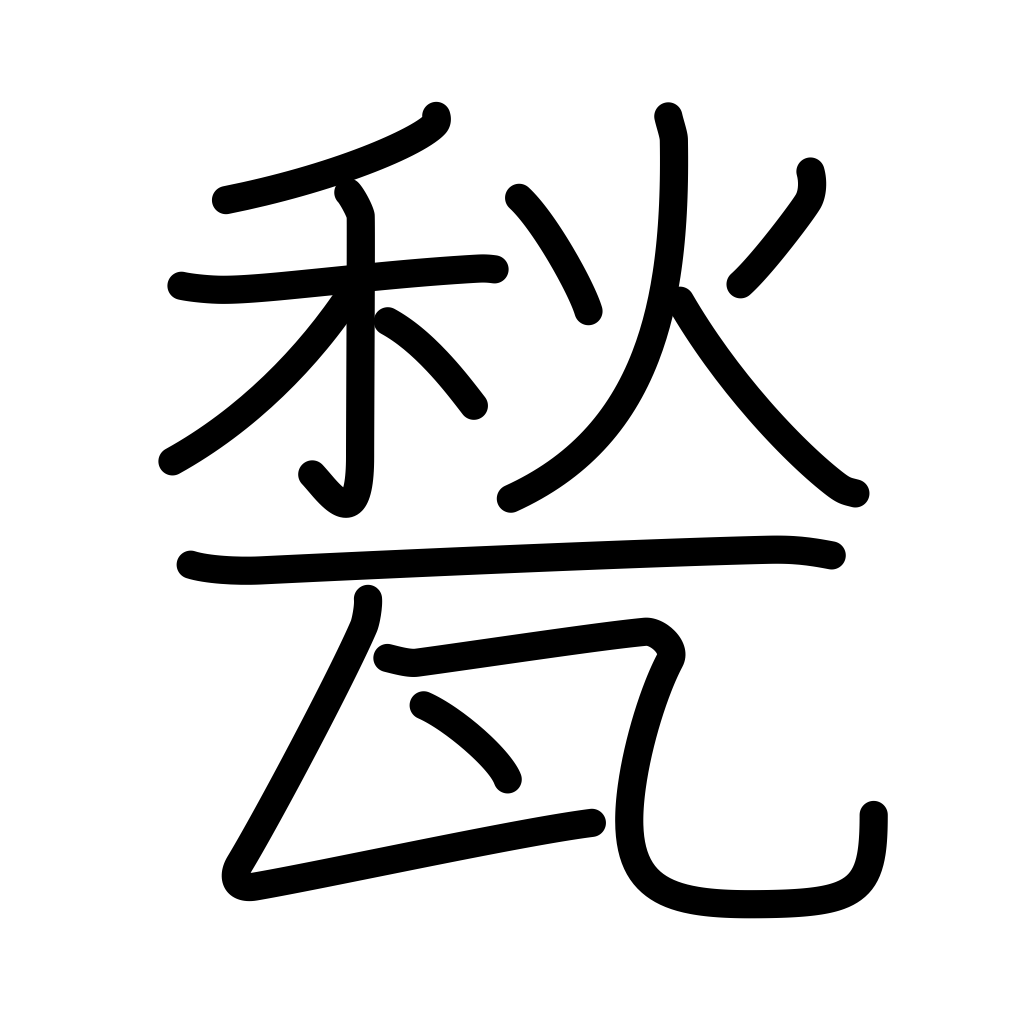
Meaning: floor tile